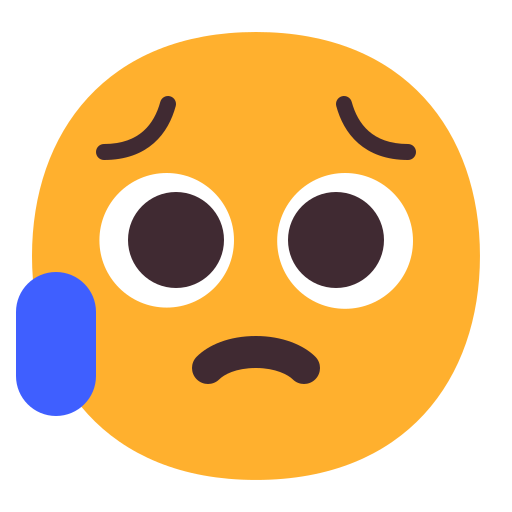
sad but relieved face flat